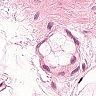
Metastatic tissue present: no